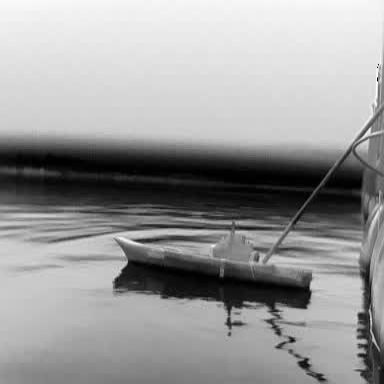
There is a warship in the infrared image.